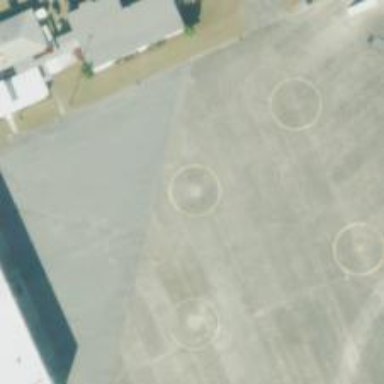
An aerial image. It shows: Image of helipad at airport.